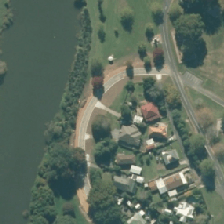
Land cover: urban_parkland